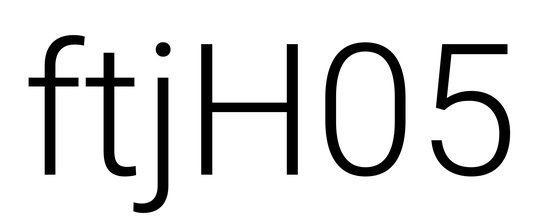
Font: Roboto_Light